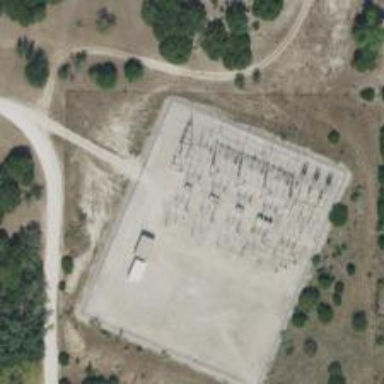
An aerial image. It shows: Switch for power supply.